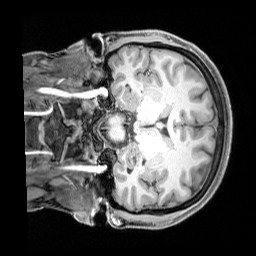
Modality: T1w
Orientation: coronal
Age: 22
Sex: female
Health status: healthy
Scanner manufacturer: siemens
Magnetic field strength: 3 T
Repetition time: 1.65 s
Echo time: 0.00182 s